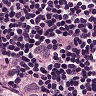
Metastatic tissue present: yes